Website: lowes
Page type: billing-address
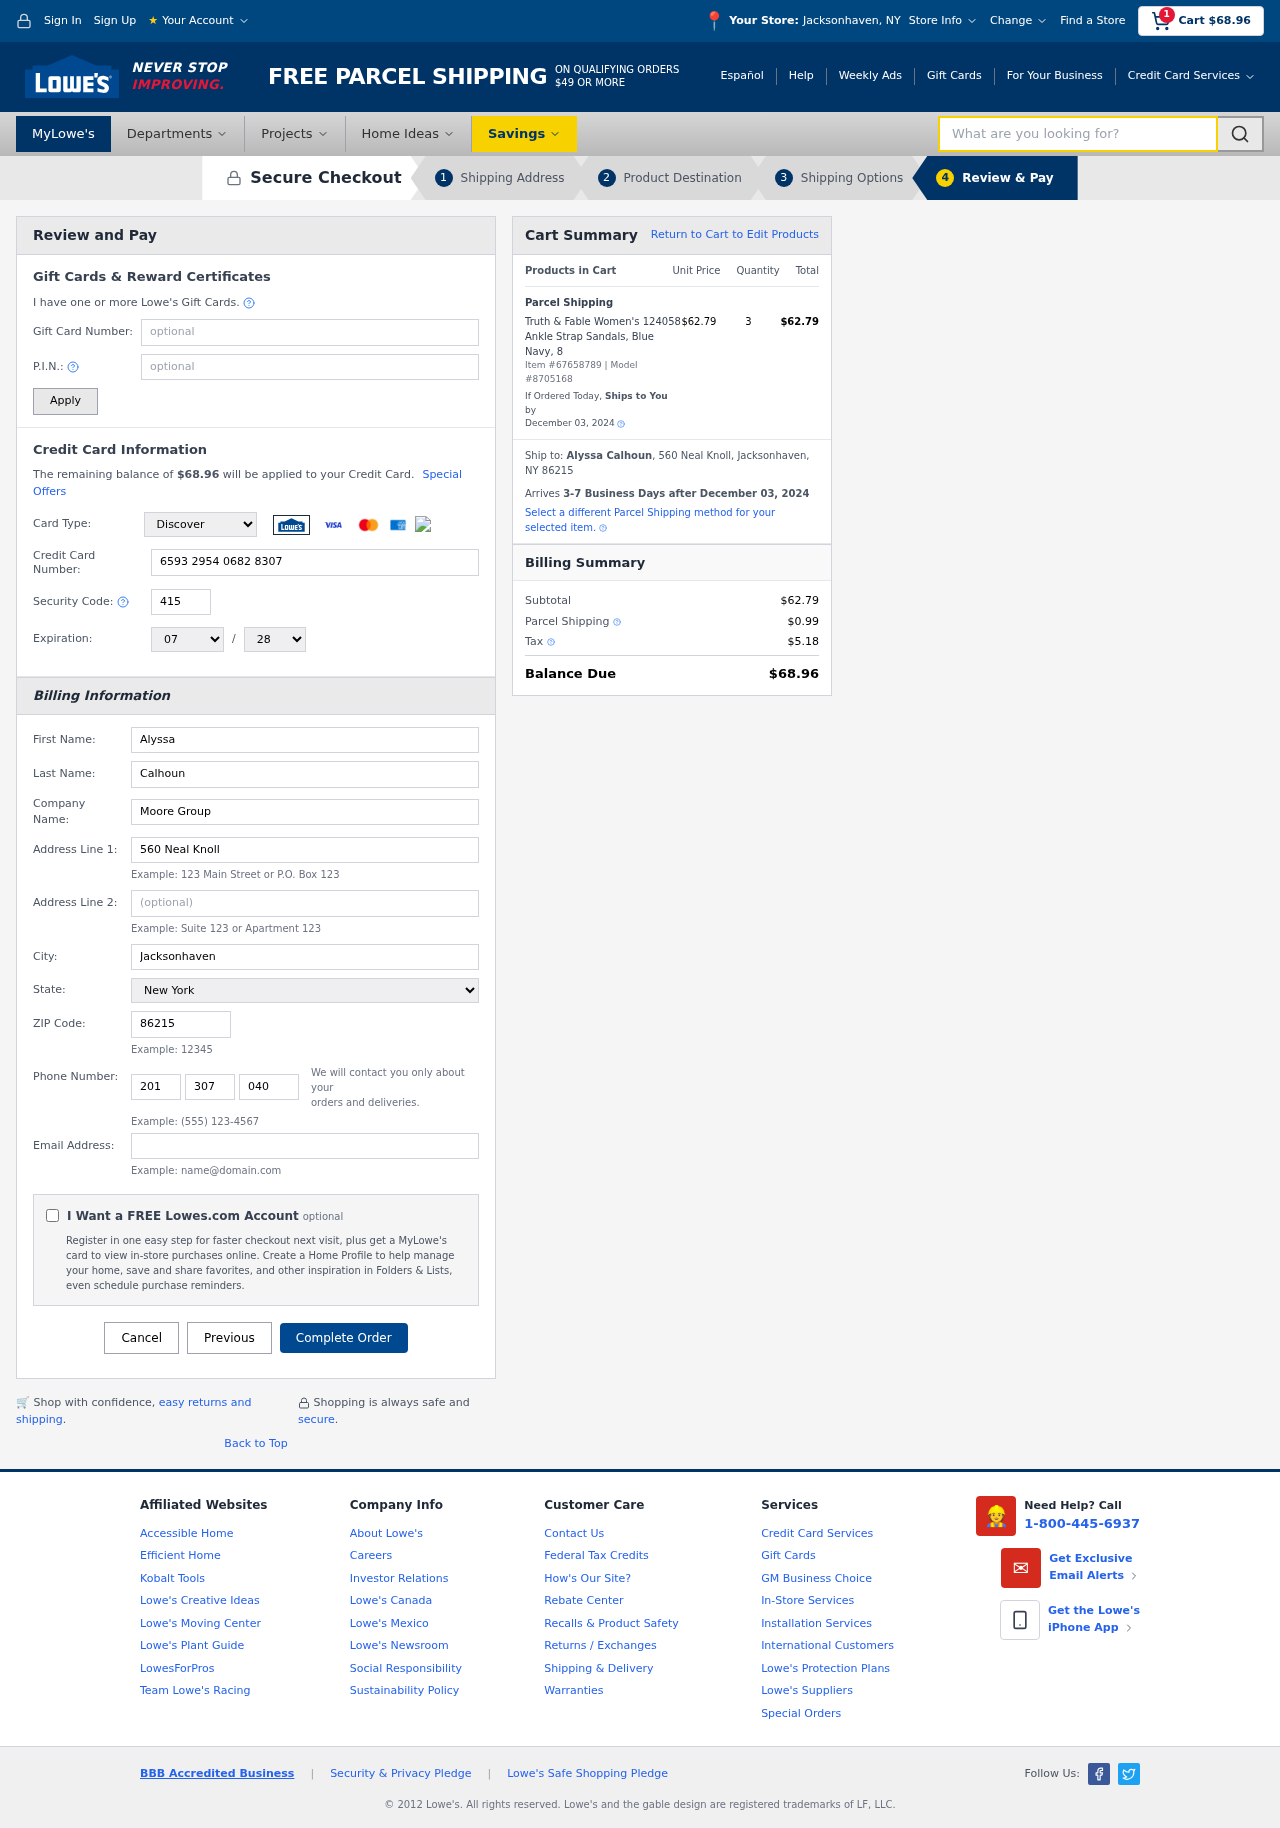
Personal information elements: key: PII_CARD_CVV
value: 415
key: PII_CARD_EXPIRY_MONTH
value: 07
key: PII_CARD_EXPIRY_YEAR
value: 28
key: PII_CARD_NUMBER
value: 6593 2954 0682 8307
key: PII_CARD_TYPE
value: Discover
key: PII_CITY
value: Jacksonhaven
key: PII_CITY_STATE
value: Jacksonhaven, NY
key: PII_COMPANY
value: Moore Group
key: PII_EMAIL
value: alyssa.calhoun@hotmail.com
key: PII_FIRSTNAME
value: Alyssa
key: PII_FULLNAME
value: Alyssa Calhoun
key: PII_LASTNAME
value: Calhoun
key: PII_PHONE_AREA
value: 201
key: PII_PHONE_PREFIX
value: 307
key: PII_PHONE_SUFFIX
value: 0405
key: PII_POSTCODE
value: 86215
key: PII_STATE
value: New York
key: PII_STREET
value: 560 Neal Knoll
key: PII_CITY_STATE_ZIP
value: Jacksonhaven, NY 86215
Product elements: key: PRODUCT1_NAME
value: Truth & Fable Women's 124058 Ankle Strap Sandals, Blue Navy, 8
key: PRODUCT1_PRICE
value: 62.79
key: PRODUCT1_QUANTITY
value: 3
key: PRODUCT_ITEM_NUMBER
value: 67658789
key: PRODUCT_MODEL_NUMBER
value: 8705168
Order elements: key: ORDER_SUBTOTAL
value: $68.96
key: ORDER_TOTAL
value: $68.96
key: ORDER_SHIPPING_DATE
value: December 03, 2024
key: ORDER_SUBTOTAL
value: $62.79
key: ORDER_DELIVERY_DATE
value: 3-7 Business Days after December 03, 2024
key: ORDER_SHIPPING_DATE2
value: December 03, 2024
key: ORDER_SUBTOTAL2
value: $62.79
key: ORDER_SHIPPING_COST
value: $0.99
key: ORDER_TAX
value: $5.18
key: ORDER_TOTAL2
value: $68.96
Search elements: key: HEADER_SEARCH
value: What are you looking for?